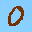
Label: 0